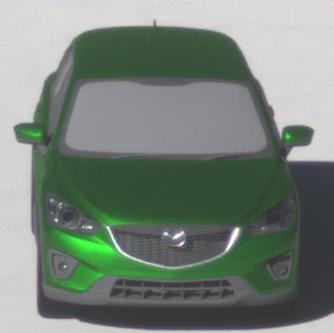
Make: Mazda
Model: CX-5 2.0 SKYACTIV-G 160
Detailed model: CX-5 (GH)
Model produced from: 2012/04
Model produced until: 2015/02
Doors: 5
Color: green
Road condition: dry road
Daytime: morning or afternoon
Contrast: high contrast